Interaction volume radius: 5 \u00c5
Interaction volume height: 15 \u00c5
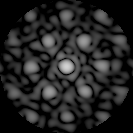
Disorder parameter: 0.51